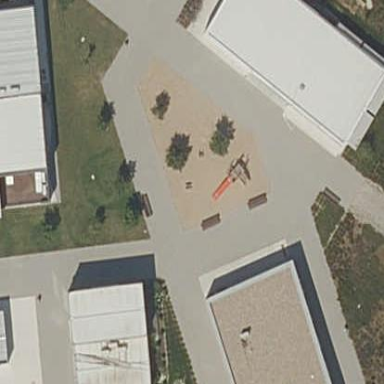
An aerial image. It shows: Playground area for leisure land.